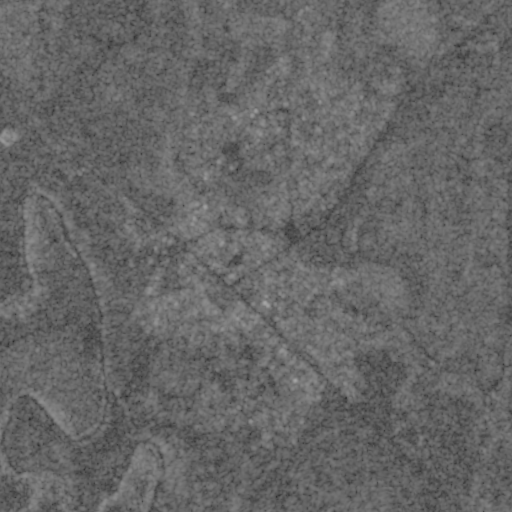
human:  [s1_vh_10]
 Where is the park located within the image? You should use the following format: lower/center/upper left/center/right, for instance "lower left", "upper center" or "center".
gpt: The park is located in the center of the image.
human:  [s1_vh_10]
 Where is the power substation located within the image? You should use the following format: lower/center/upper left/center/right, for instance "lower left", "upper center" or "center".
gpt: The power substation is located in the upper left of the image.
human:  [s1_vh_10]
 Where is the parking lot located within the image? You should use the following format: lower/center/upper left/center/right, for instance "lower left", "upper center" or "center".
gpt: There is no parking lot in the image.

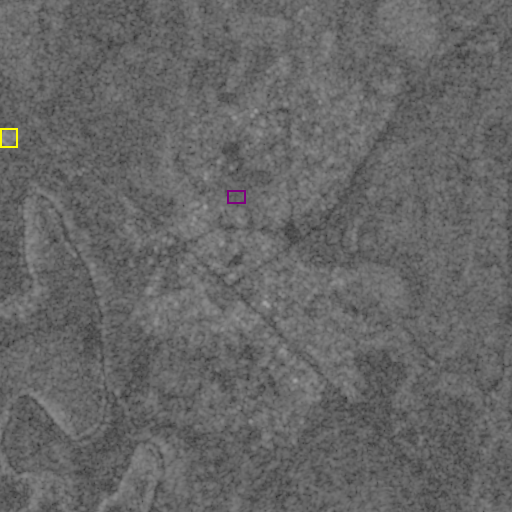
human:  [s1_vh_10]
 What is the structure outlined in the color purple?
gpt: The structure outlined in purple is a park.
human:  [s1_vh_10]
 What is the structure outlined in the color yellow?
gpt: The structure outlined in yellow is a power substation.
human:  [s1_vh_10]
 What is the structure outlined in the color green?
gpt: There is no green outline.